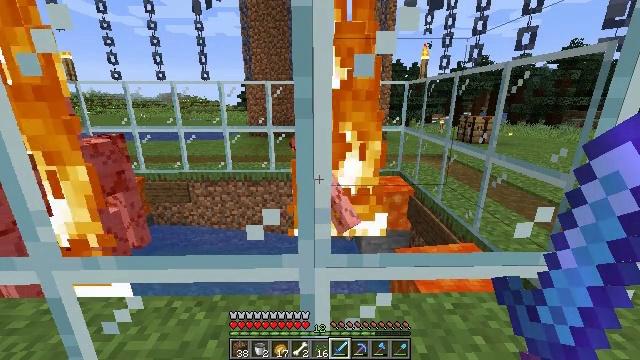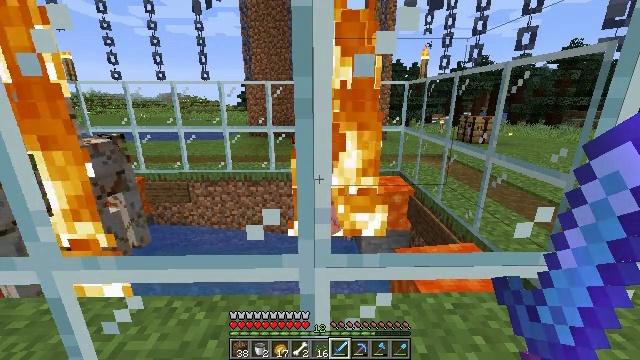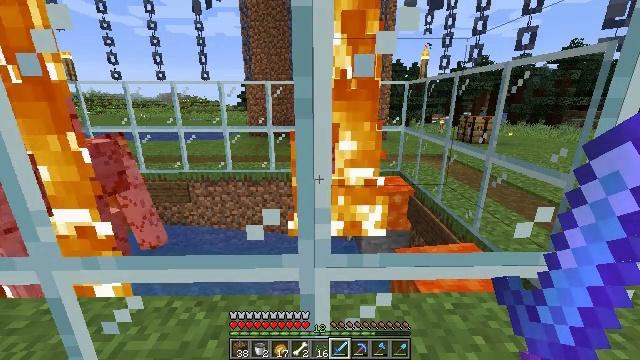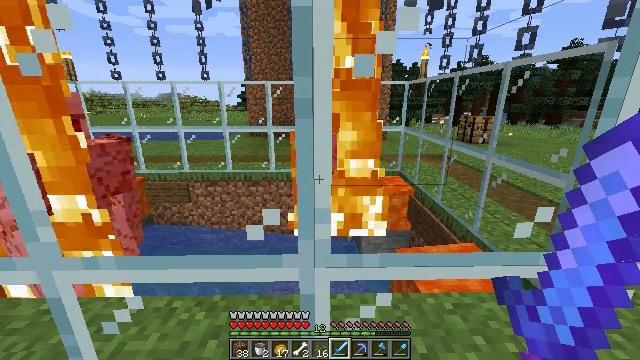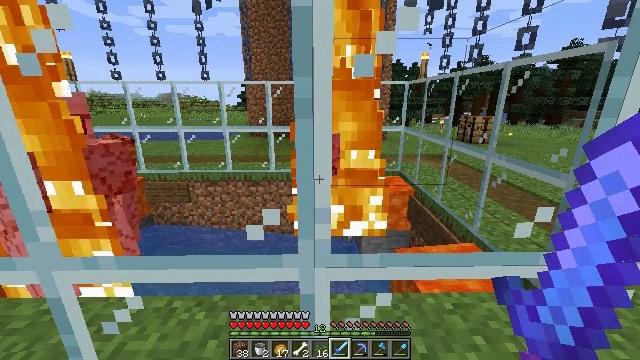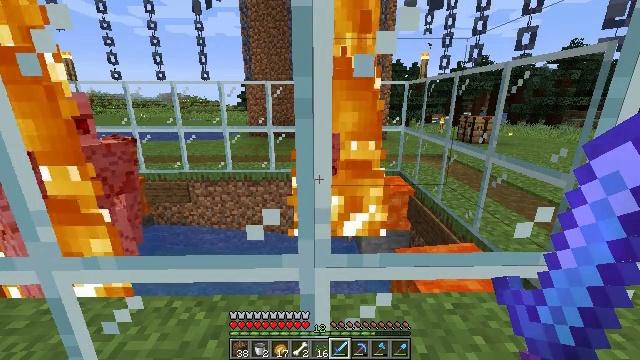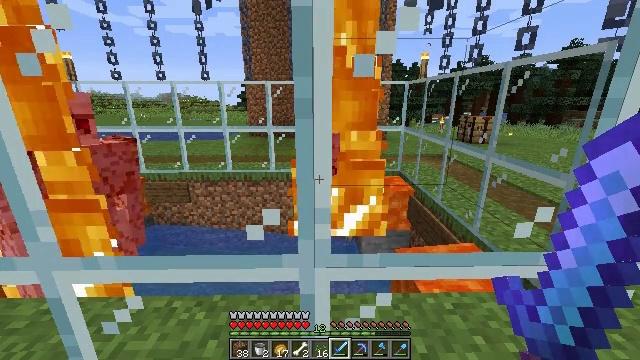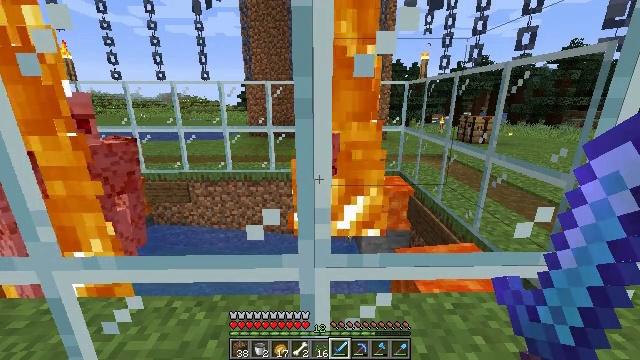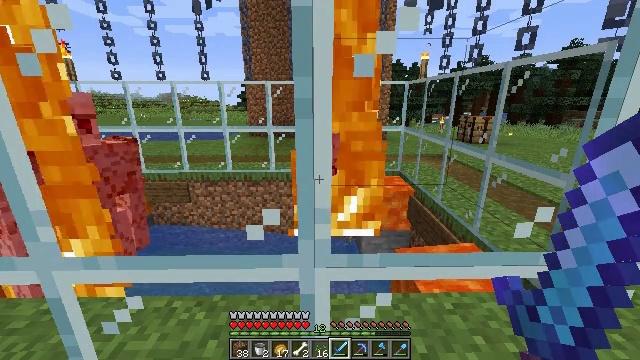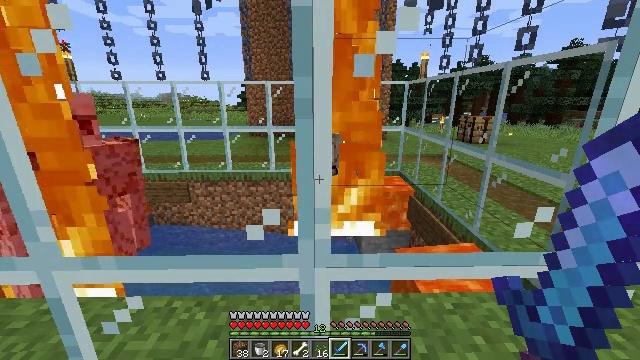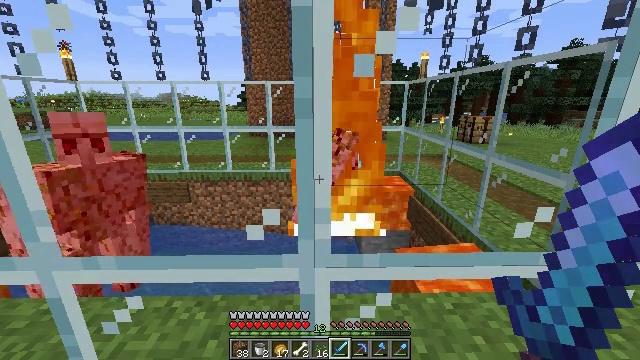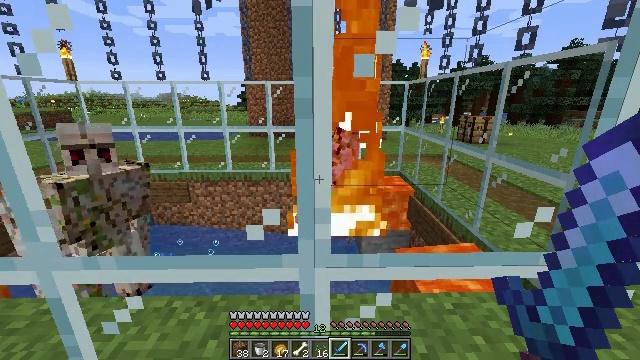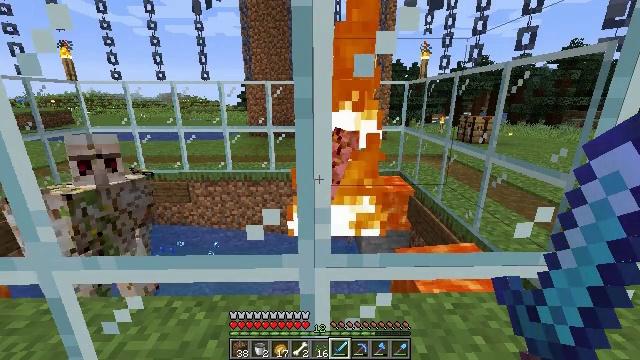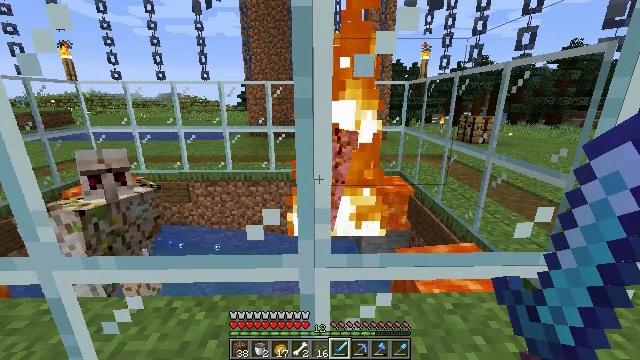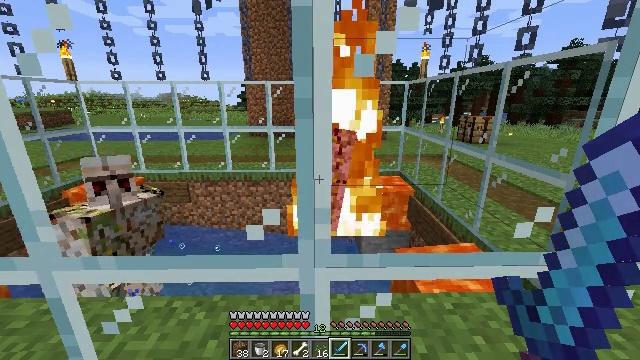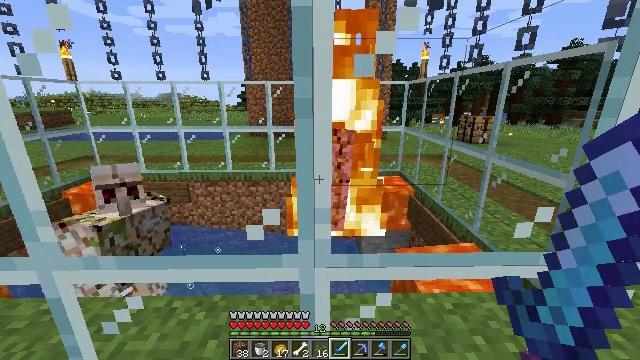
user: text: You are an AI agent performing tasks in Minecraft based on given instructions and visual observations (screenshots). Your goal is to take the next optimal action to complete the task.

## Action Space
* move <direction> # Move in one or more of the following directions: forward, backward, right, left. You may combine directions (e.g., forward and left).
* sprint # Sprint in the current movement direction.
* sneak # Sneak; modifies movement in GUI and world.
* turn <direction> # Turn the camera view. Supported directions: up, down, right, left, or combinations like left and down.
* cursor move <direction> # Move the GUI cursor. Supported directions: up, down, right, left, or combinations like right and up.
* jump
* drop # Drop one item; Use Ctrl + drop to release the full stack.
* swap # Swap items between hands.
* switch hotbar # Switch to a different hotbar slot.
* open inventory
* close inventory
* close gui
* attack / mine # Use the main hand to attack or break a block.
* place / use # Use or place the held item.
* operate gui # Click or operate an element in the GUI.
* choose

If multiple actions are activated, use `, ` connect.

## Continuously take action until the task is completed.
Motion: motion action
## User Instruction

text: Shatter the glass to collect it.
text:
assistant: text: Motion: no_op
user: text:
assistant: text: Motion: no_op
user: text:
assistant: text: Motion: no_op
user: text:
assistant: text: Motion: no_op
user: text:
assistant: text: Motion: no_op
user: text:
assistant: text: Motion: no_op
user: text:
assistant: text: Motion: no_op
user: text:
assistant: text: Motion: no_op
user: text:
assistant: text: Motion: no_op
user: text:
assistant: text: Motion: no_op
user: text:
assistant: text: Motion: no_op
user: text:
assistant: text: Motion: no_op
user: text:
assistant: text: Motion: no_op
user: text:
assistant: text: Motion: no_op
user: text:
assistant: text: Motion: no_op
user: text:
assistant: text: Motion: no_op
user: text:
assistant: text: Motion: turn left
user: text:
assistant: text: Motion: turn left
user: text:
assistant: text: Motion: turn left
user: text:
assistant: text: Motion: turn left
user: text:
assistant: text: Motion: turn left
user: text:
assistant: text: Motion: no_op
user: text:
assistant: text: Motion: no_op
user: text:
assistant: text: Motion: no_op
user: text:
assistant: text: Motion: no_op
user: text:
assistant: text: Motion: no_op
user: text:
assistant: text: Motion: no_op
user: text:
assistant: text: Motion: no_op
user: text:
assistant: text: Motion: no_op
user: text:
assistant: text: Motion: no_op